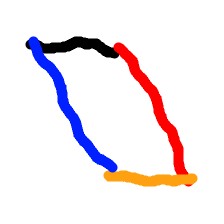
Shape: parallelogram